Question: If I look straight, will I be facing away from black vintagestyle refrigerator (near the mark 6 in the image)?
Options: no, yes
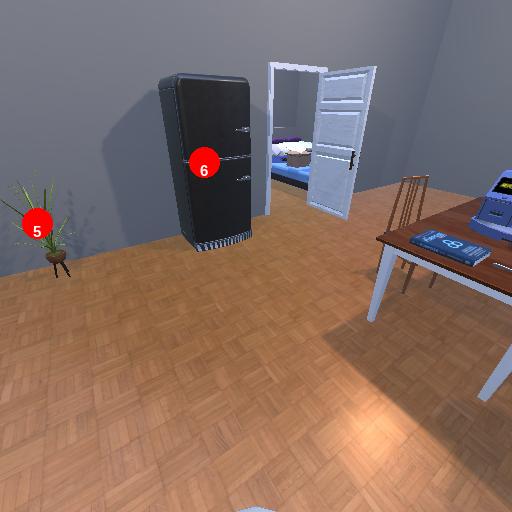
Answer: no